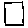
Label: square